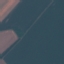
Land use / land cover: AnnualCrop